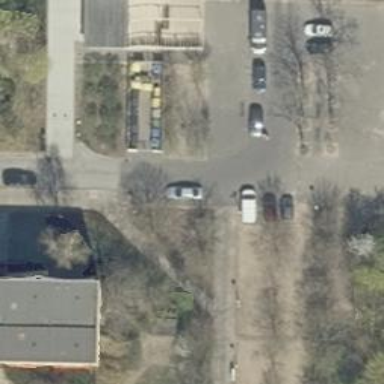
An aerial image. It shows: Residential road with separate sidewalks on both sides.